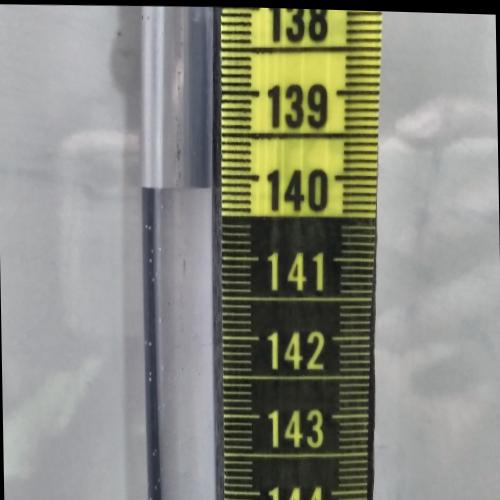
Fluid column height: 140.1 cm